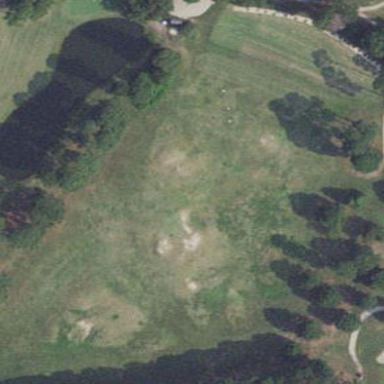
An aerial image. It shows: Driving range for golf on grass.